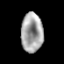
Tissue: prostate
Cell type: T cells
Senescence score: 0.2912
Nuclear area (px): 835
Mean DAPI intensity: 165.52